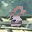
Label: 8